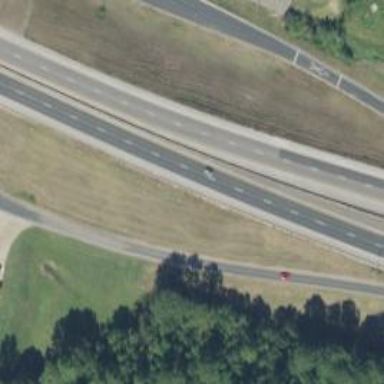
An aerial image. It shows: Trunk highway with expressway features.